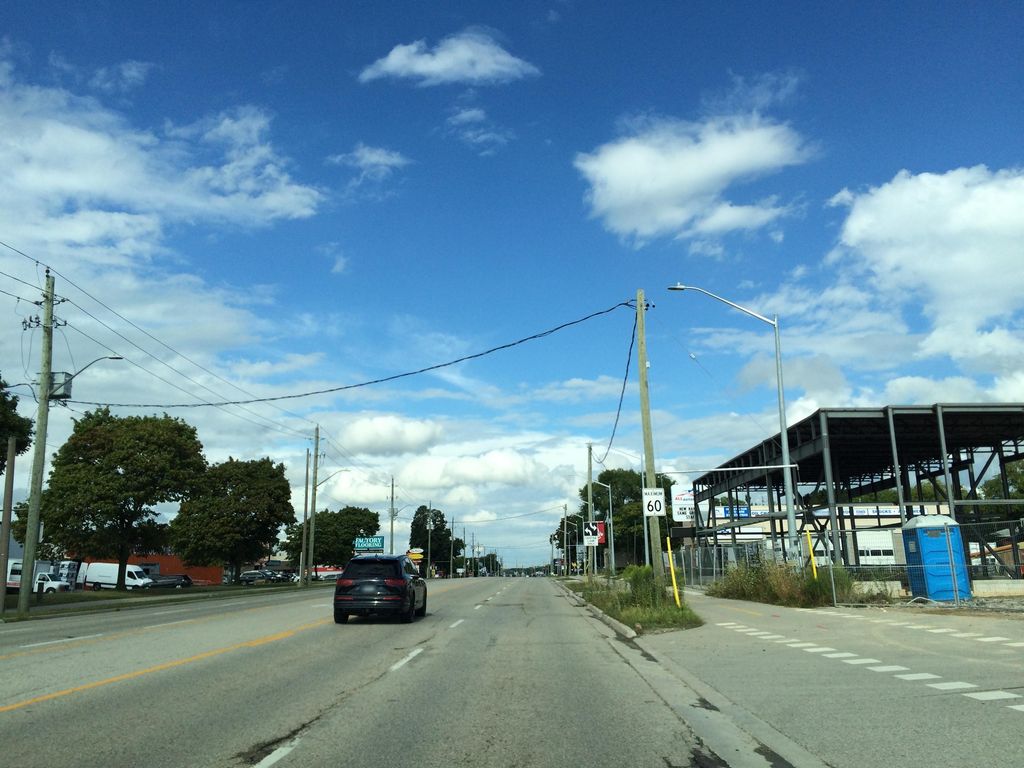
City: kitchener-waterloo